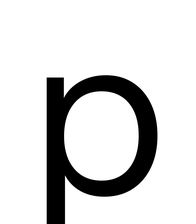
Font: InstrumentSans_Regular